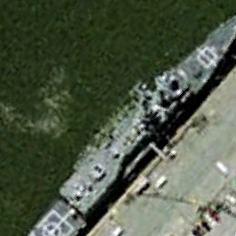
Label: Ticonderoga-class_cruiser